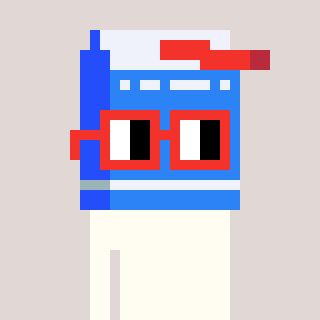
a pixel art character with square red glasses, a milk-shaped head and a grayscale-colored body on a warm background